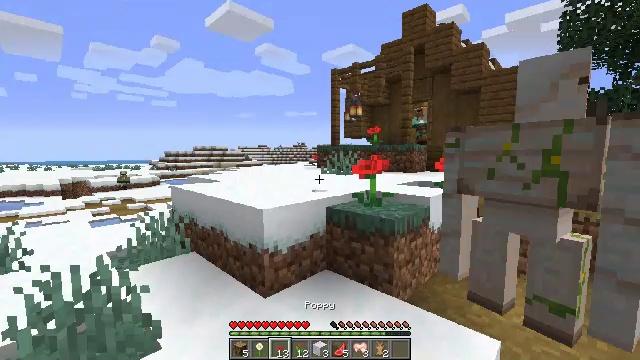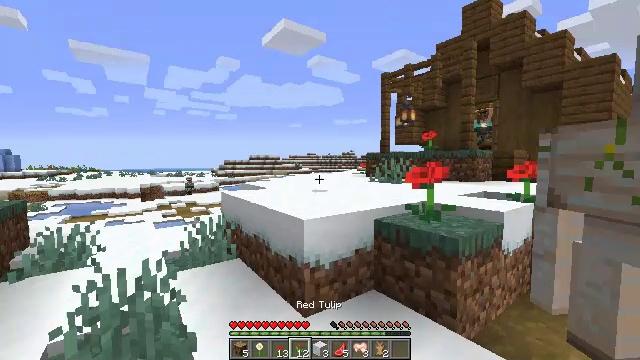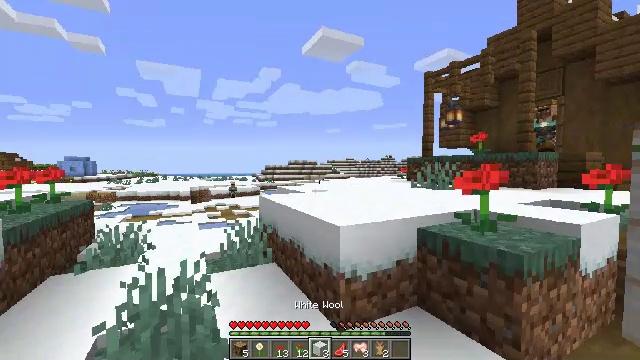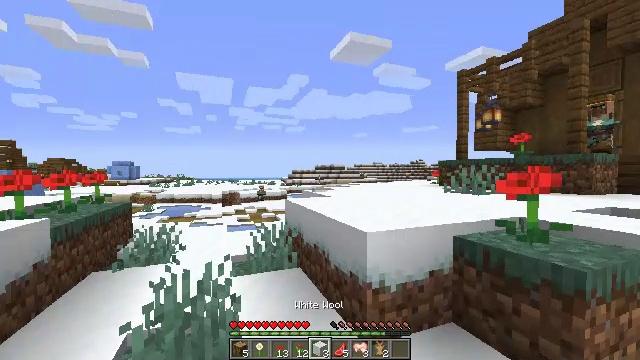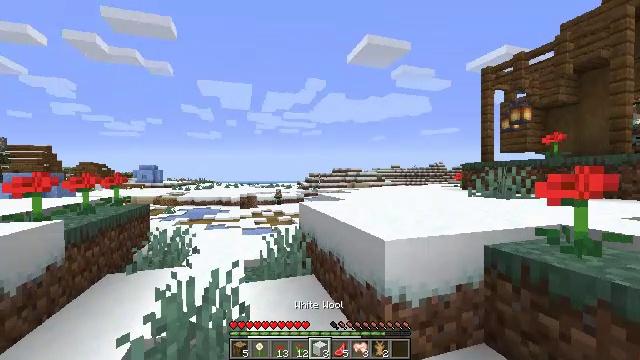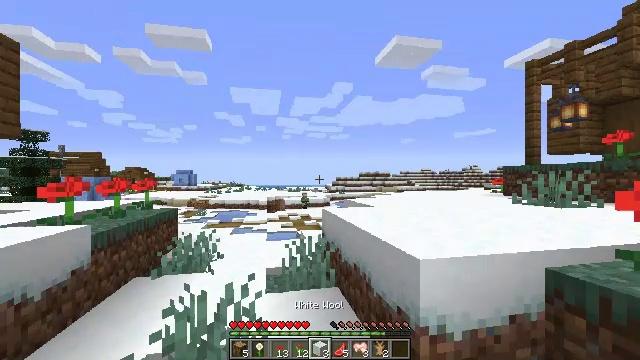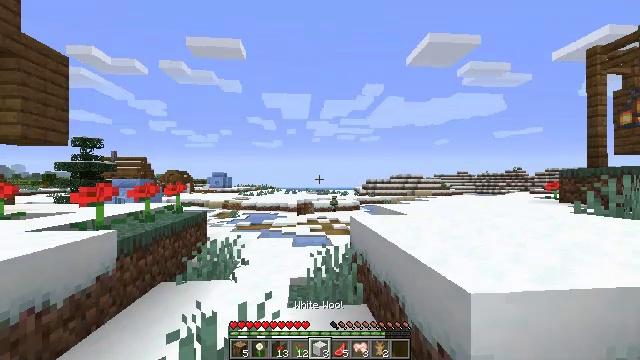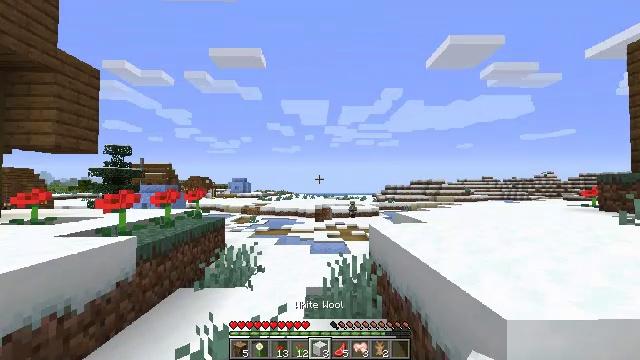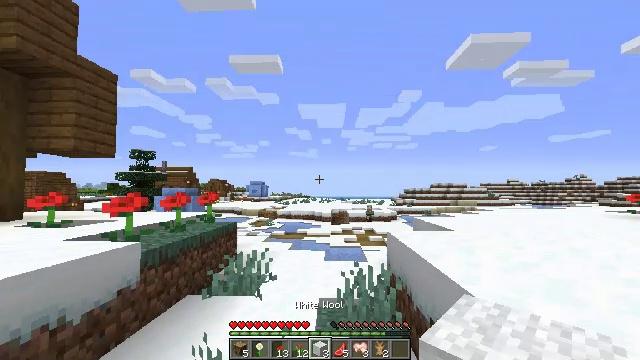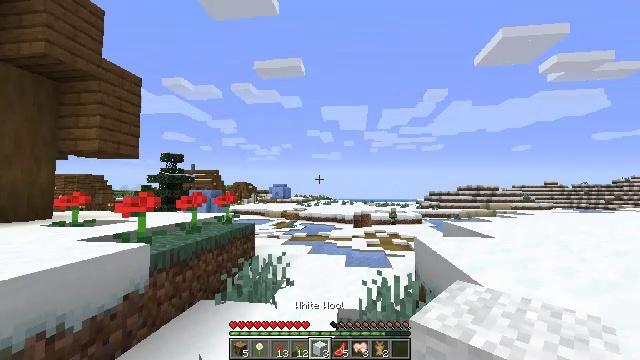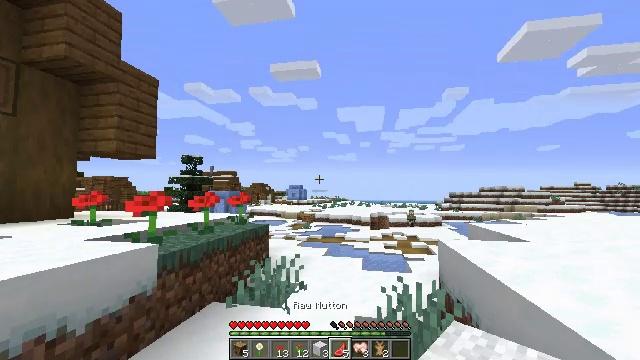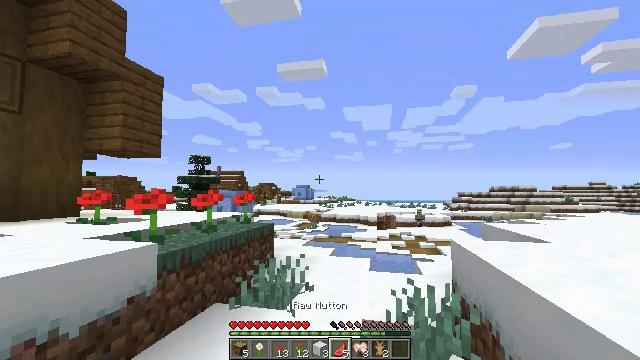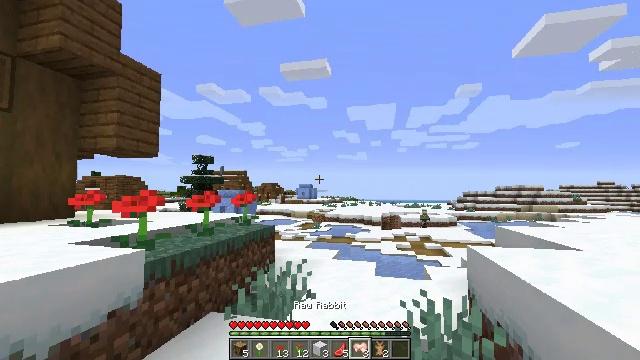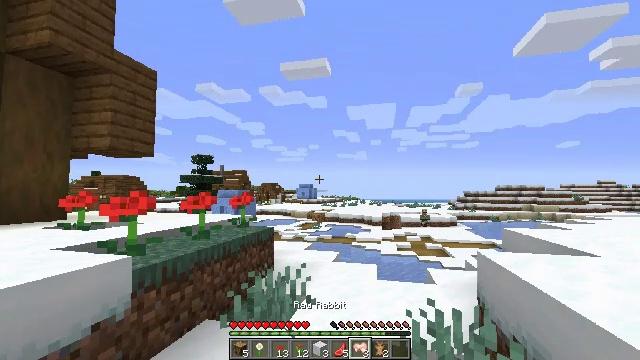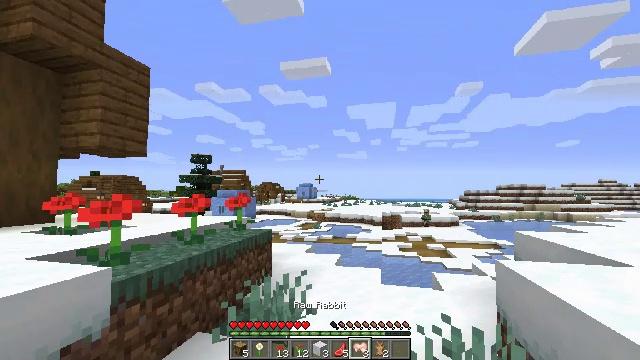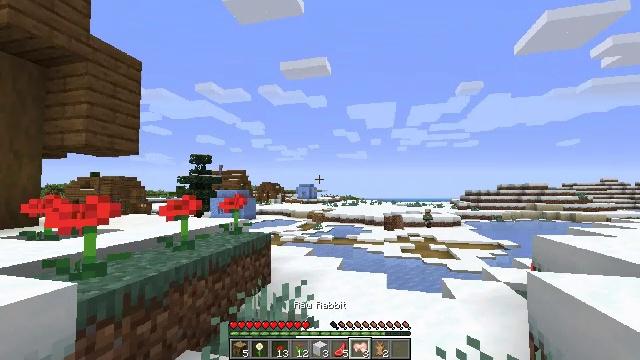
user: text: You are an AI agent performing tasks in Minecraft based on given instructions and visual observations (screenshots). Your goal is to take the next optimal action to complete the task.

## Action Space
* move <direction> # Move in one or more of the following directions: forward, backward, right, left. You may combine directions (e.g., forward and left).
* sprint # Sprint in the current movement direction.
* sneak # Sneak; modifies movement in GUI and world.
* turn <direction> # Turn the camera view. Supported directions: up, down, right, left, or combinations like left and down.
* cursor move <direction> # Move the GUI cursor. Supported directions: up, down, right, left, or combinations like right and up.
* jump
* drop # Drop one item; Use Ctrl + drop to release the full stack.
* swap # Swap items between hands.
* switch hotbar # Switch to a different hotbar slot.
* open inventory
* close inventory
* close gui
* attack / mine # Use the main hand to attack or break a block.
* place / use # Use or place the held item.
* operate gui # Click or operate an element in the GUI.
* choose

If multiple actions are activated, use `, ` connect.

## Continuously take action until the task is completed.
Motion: motion action
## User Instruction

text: Drop a rabbit.
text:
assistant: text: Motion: move forward, turn left and up
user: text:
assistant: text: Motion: move forward, turn left and up
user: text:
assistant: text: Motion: move forward, turn left
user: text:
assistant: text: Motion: move forward, turn left
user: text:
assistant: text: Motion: move forward, turn left and up
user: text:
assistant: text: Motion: move forward, turn left
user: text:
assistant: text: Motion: move forward, turn left and up
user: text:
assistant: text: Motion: move forward, turn left
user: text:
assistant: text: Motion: move forward, turn left
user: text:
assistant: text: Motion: move forward, turn left
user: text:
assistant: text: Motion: move forward, turn left
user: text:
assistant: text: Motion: move forward
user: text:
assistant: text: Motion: move forward
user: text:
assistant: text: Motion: move forward
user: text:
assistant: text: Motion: move forward
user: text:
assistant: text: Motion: move forward
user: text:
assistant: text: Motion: move forward
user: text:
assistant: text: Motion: move forward
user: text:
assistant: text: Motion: move forward
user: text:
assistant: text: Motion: move forward
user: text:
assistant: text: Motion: move forward, turn left
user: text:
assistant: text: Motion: move forward, turn left
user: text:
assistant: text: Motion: move forward, turn left
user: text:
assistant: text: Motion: move forward, turn left
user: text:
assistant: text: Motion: move forward
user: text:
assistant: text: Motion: move forward
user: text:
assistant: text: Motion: move forward
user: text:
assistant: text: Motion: move forward
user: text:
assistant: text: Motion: move forward
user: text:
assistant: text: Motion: move forward